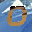
Label: 0